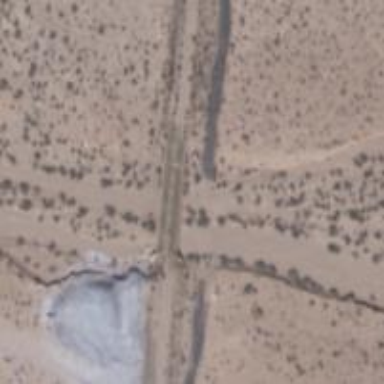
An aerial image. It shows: Track road on bridge with grade 1 track type.